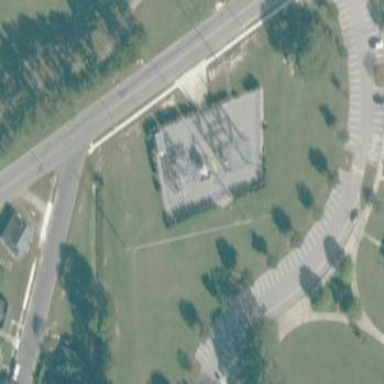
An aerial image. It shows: Distribution substation surrounded by fence.